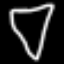
Label: diamond